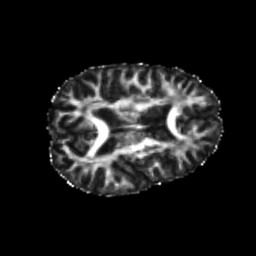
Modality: FA
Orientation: axial
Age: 22
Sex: female
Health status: healthy
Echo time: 0.074 s